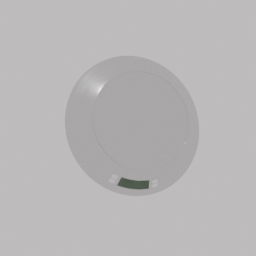
Label: tools